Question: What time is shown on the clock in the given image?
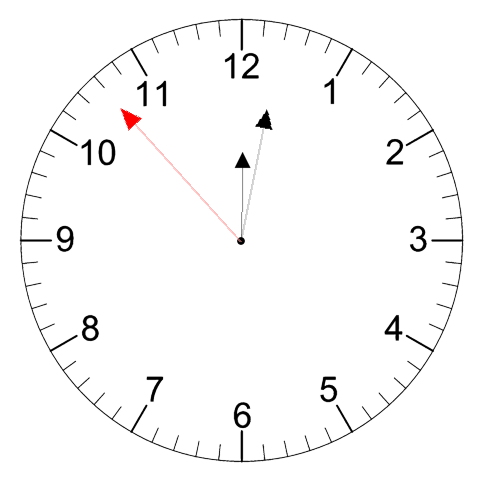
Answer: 12:01:53